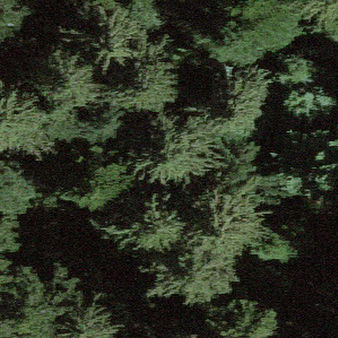
Label: other